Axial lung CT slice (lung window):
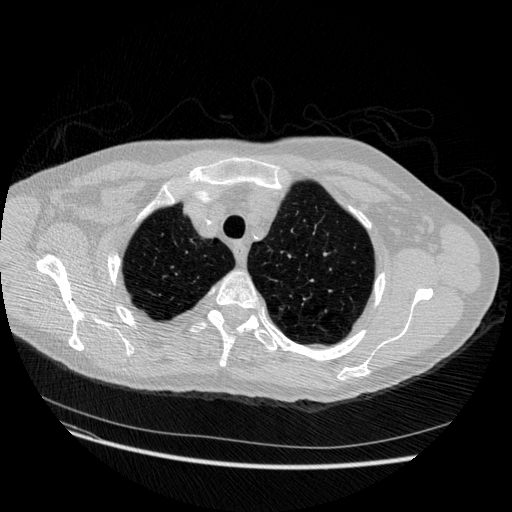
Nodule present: no